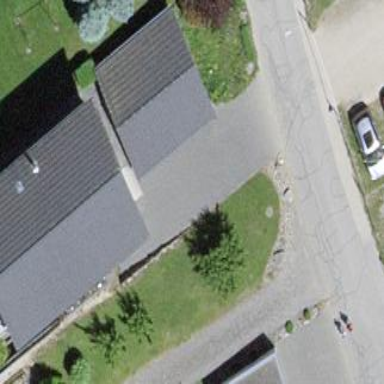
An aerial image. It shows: View of roof of building.